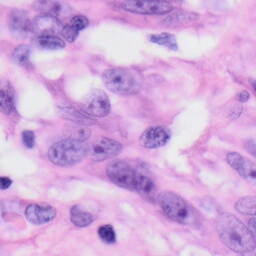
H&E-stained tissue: Skin